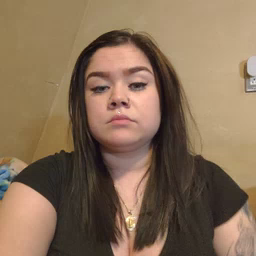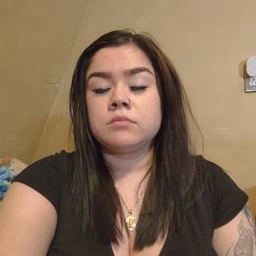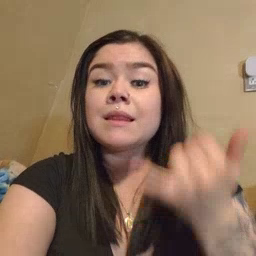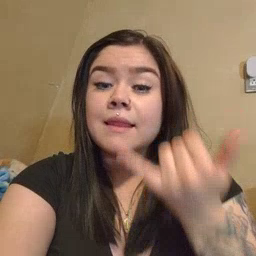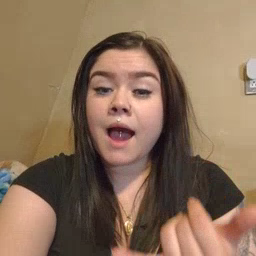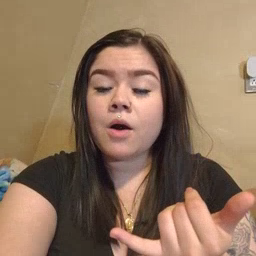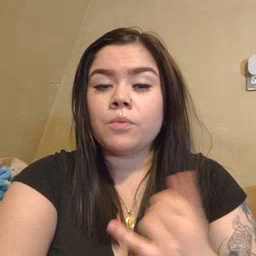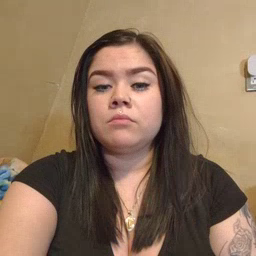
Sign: now